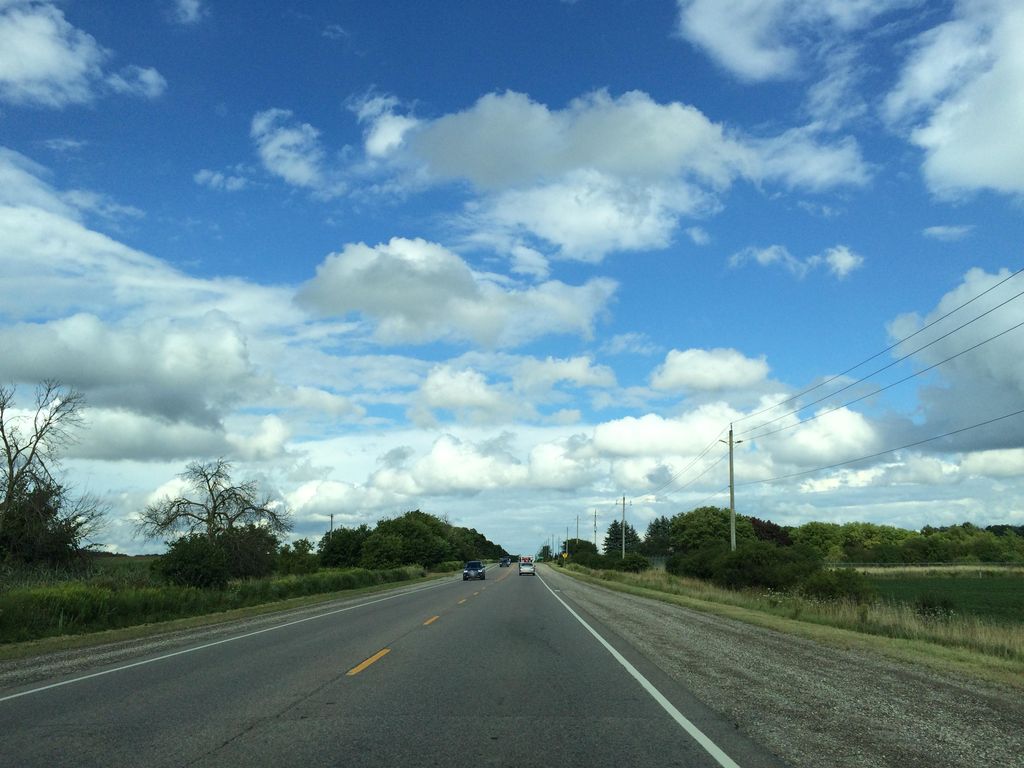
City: kitchener-waterloo